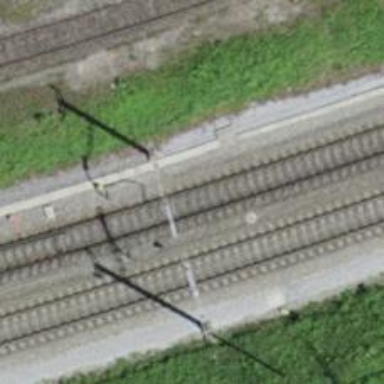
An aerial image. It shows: Railway switch.